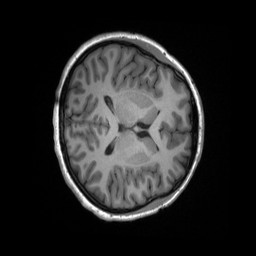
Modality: T1w
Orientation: axial
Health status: healthy
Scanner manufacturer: siemens
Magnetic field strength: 3 T
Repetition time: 2.3 s
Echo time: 0.00228 s